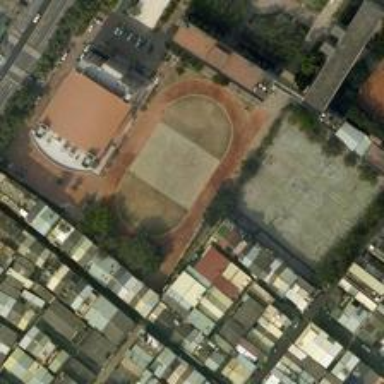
A football field and a few basketball courts are located next to a dense residential area, which provides great convenience for nearby residents .